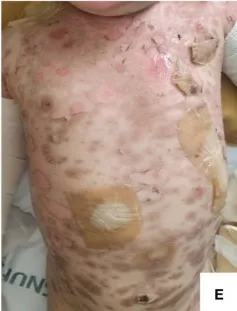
Toxic epidermal necrolysis. (D-F). HD#11: After the first dose of etanercept, epithelization began, but some vesicles and bullae remained.
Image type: medical_photograph (skin_photograph)